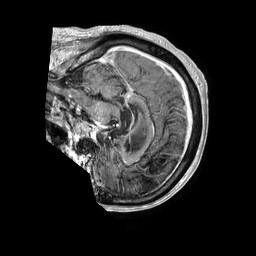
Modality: T1w
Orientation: sagittal
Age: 61
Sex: male
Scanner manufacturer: philips
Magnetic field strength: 1.5 T
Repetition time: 0.008539 s
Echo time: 0.003958 s